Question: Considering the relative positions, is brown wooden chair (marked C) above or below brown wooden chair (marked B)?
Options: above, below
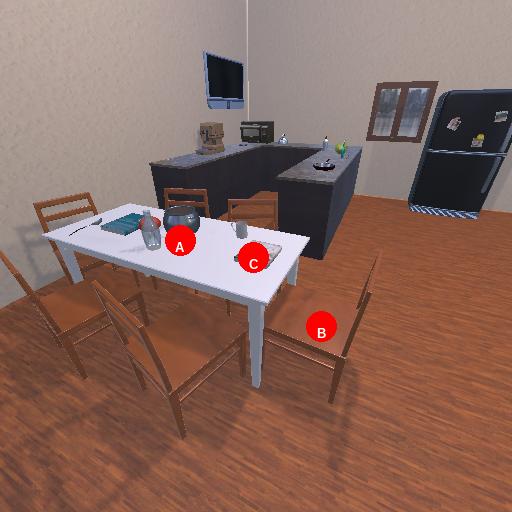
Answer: above